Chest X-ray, PA view. Patient: 32 years old, sex M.
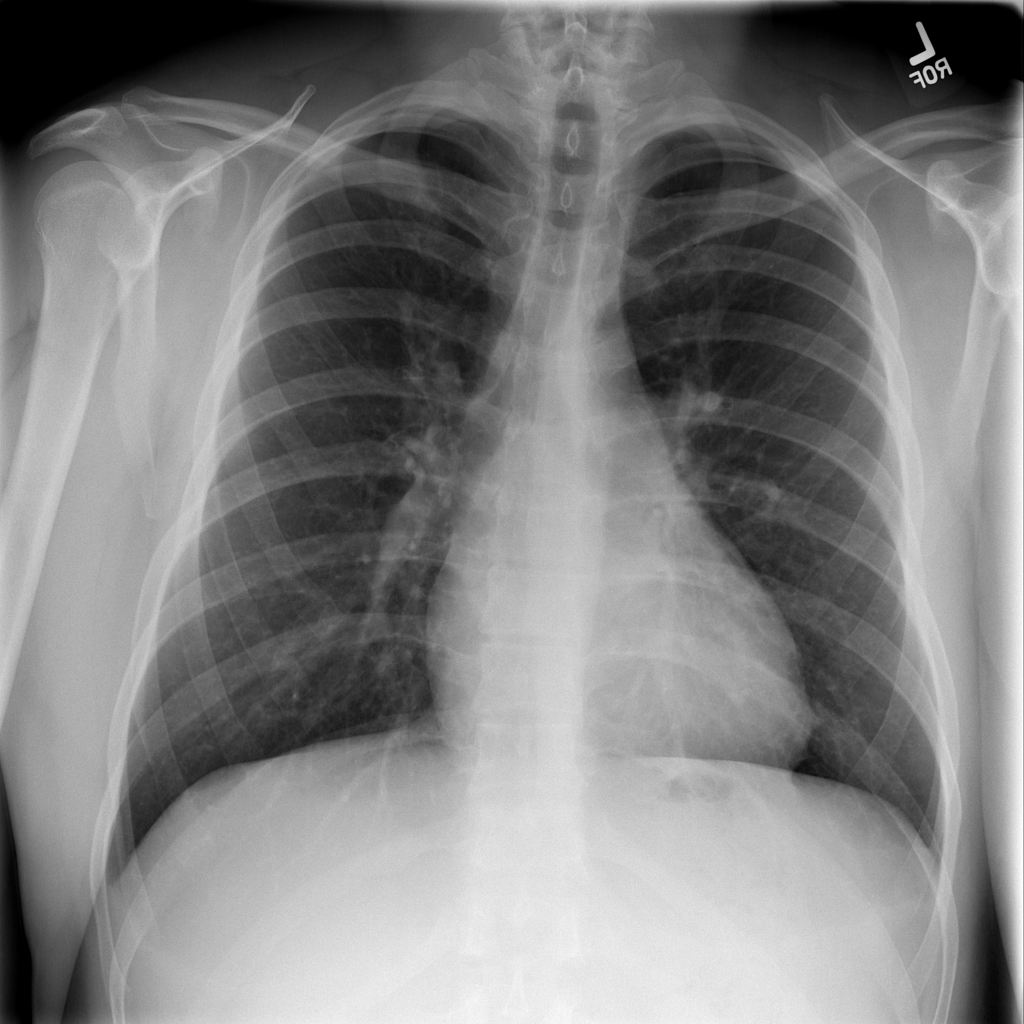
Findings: No Finding